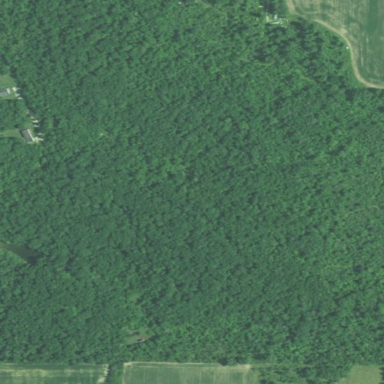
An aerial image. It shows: Serene woodland landscape.